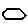
Label: hexagon